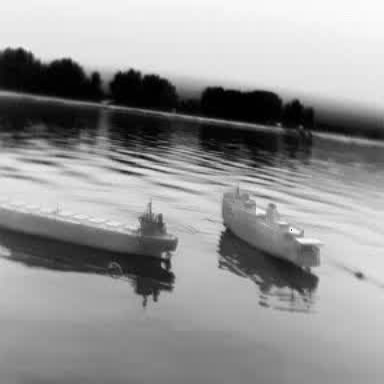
There are two objects shown in the infrared image, including a liner, and a container_ship.